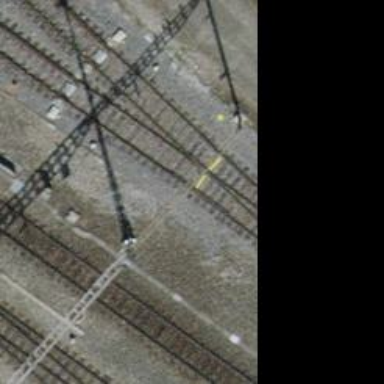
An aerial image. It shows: Railway yard with one track. The railway is electrified with contact line.